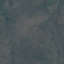
Land use / land cover: HerbaceousVegetation